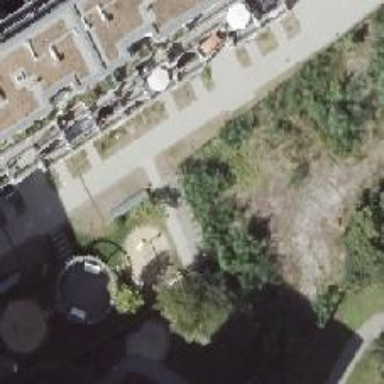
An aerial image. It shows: Sandpit at the playground.